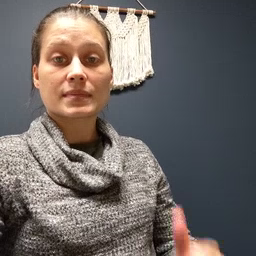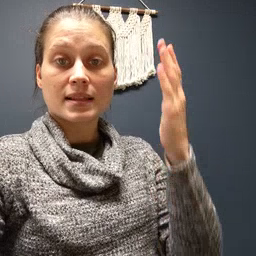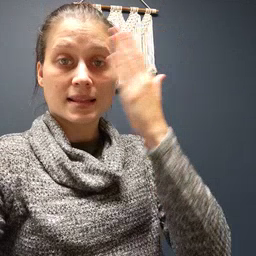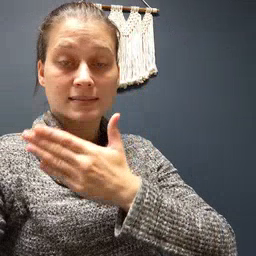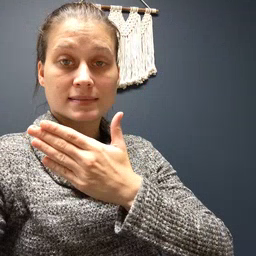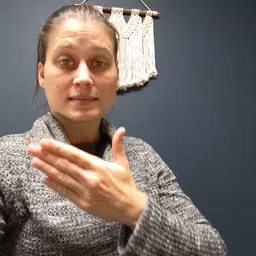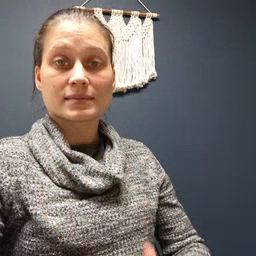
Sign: night